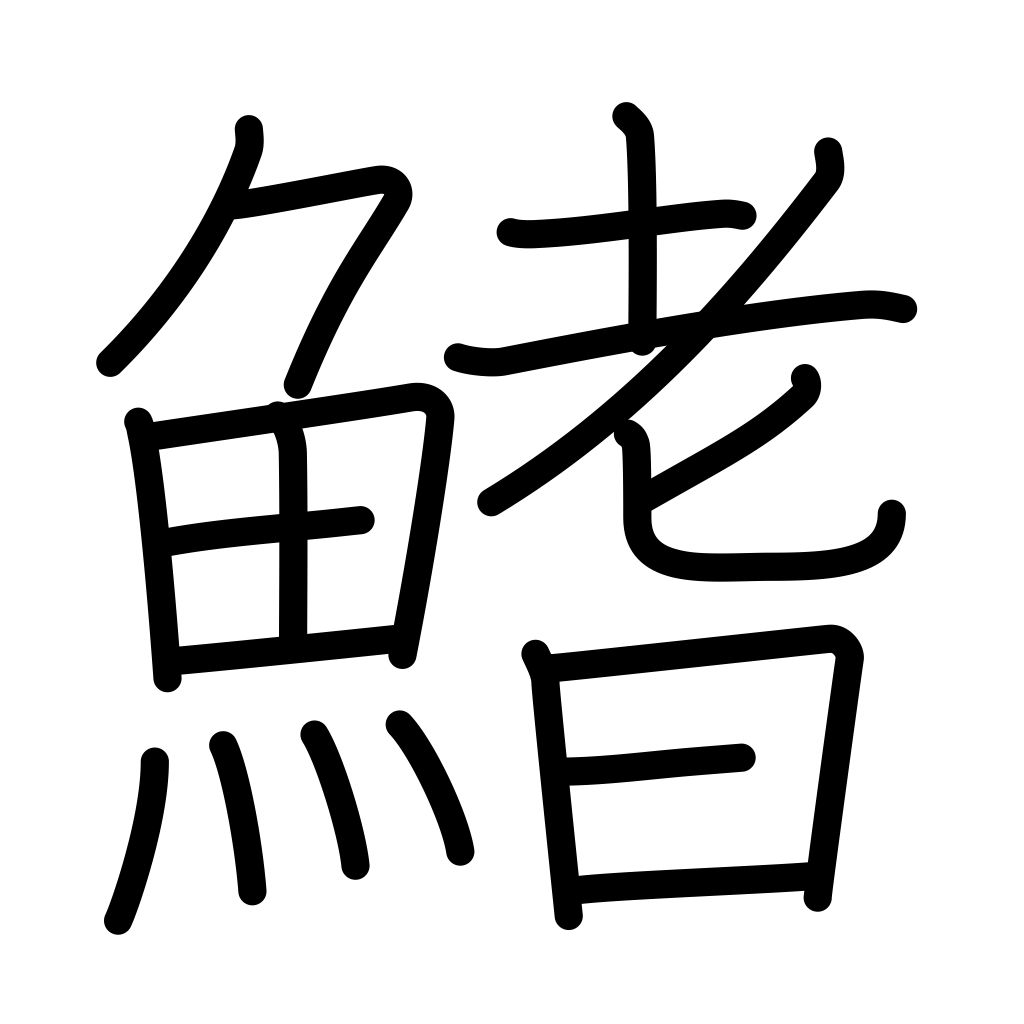
Meaning: fin